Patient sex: F
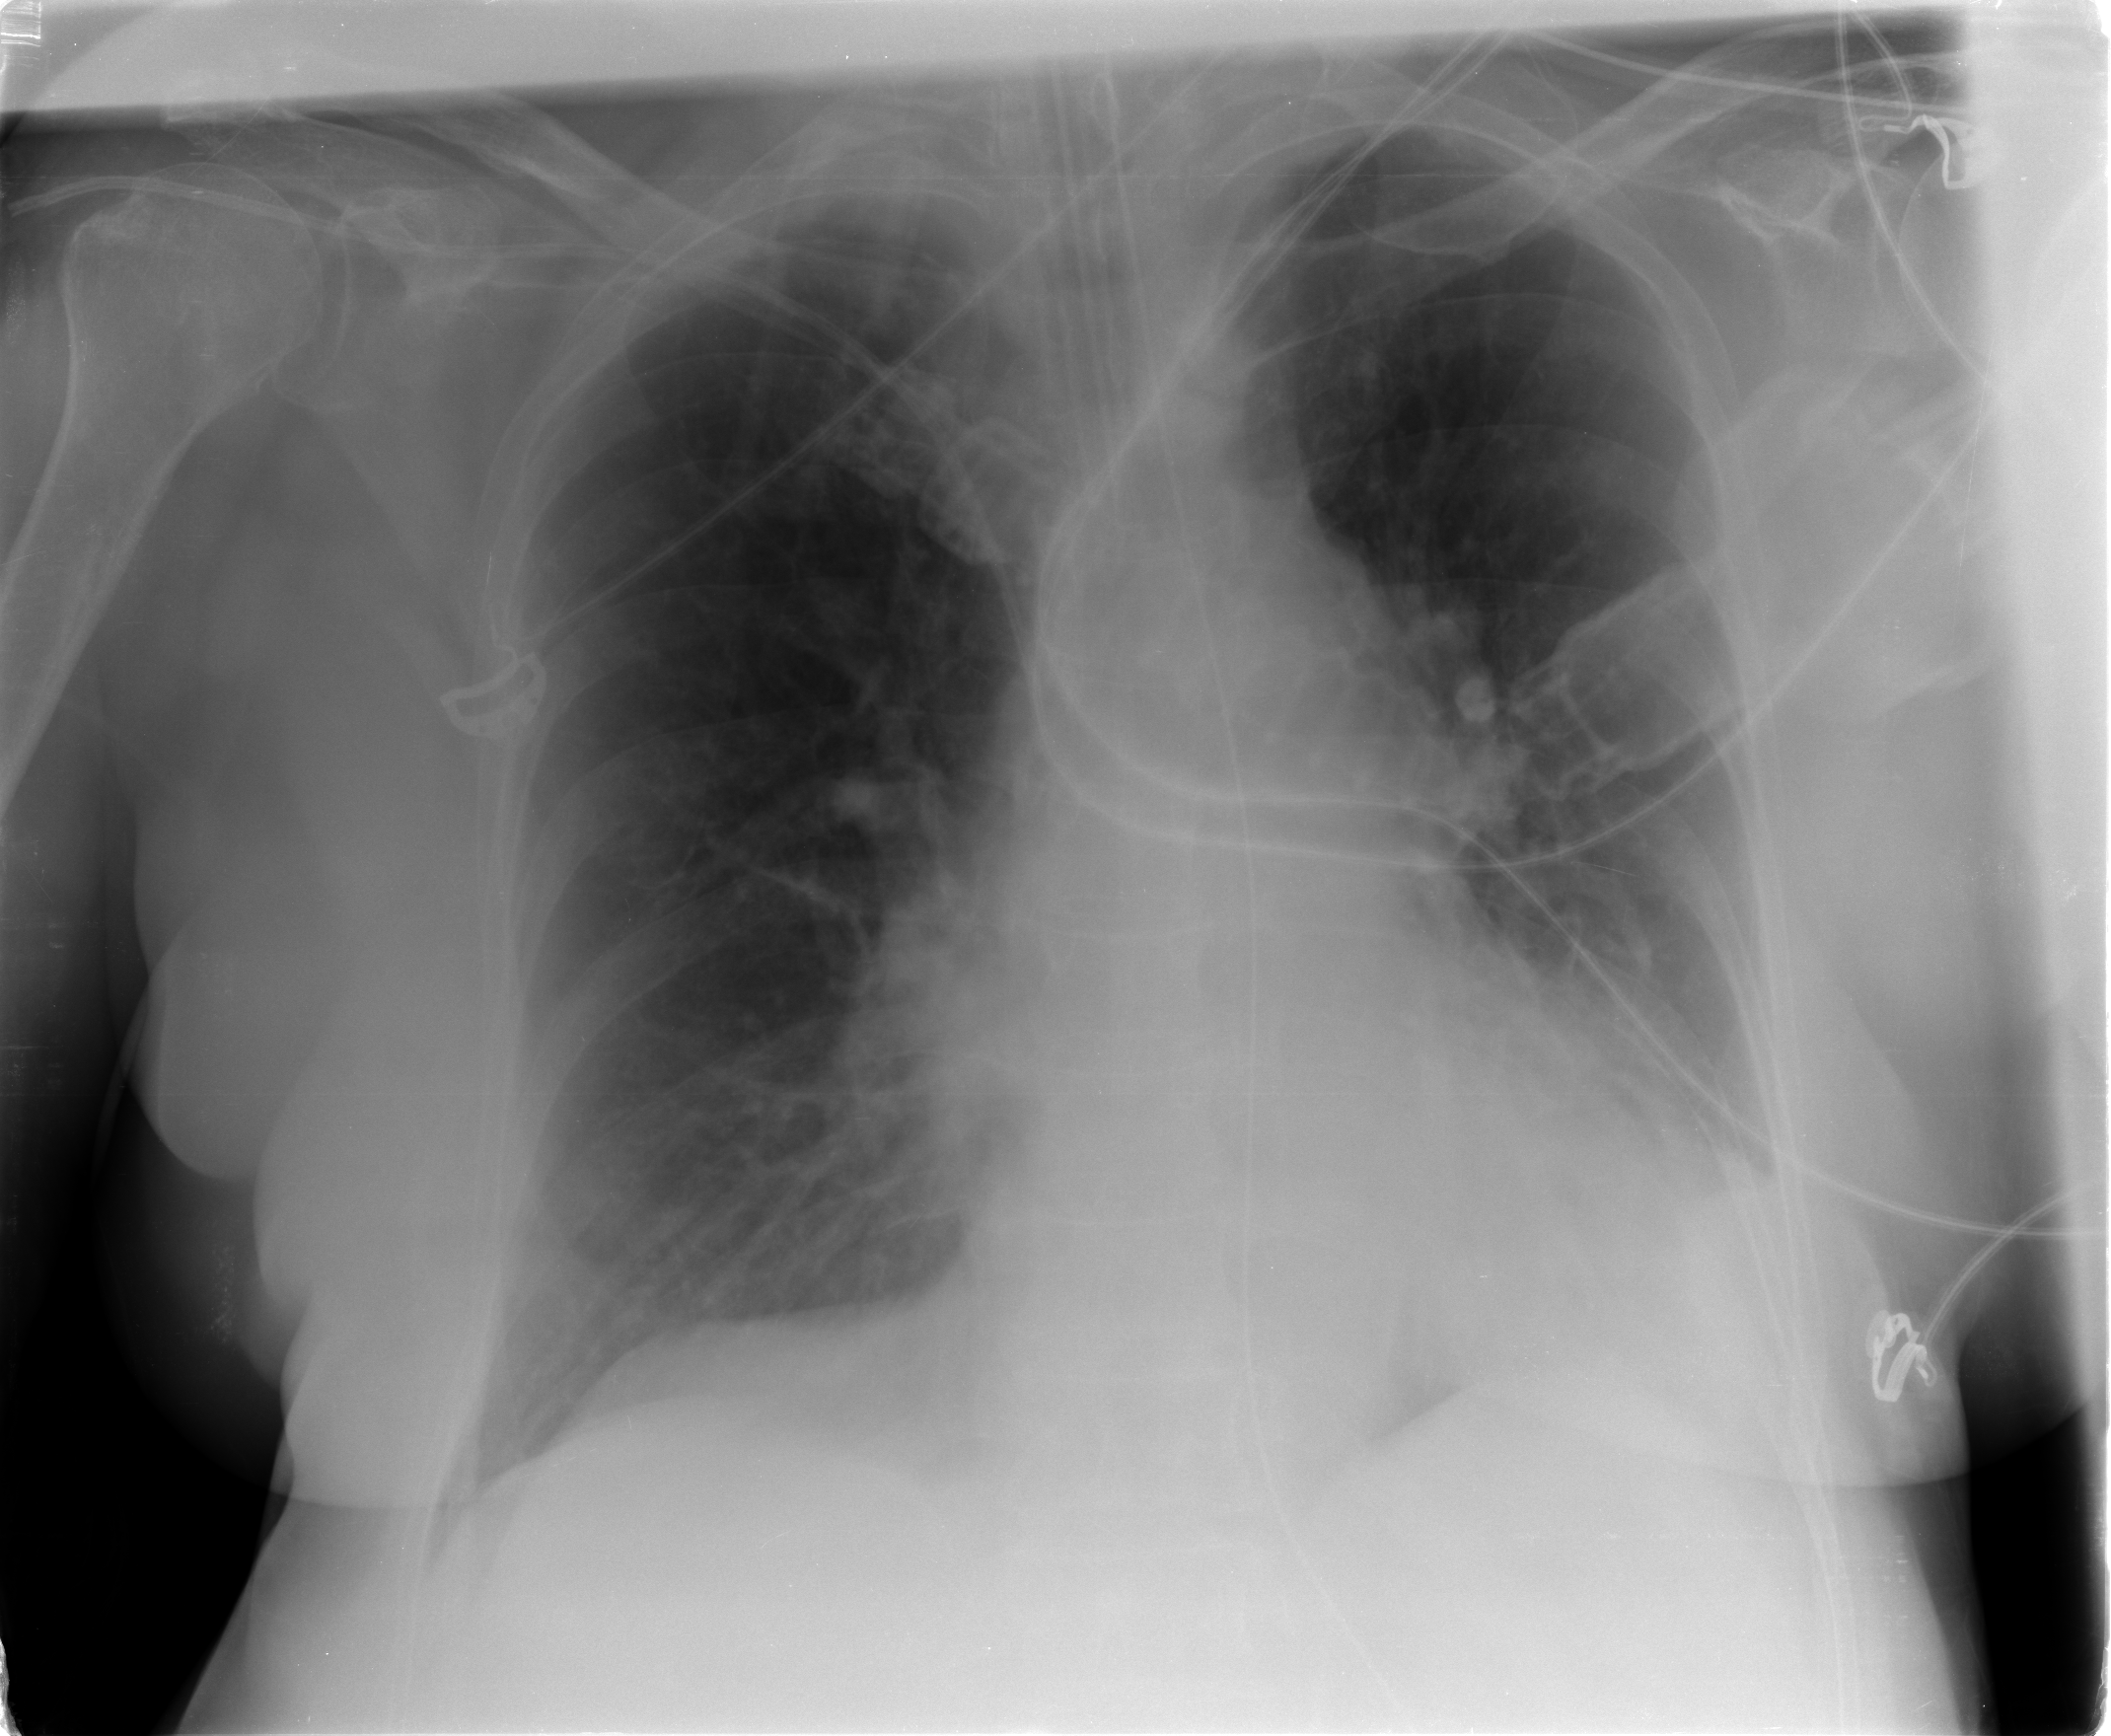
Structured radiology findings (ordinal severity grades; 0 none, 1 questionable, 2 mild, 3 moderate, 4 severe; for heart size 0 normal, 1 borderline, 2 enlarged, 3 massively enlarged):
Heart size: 2
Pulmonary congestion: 2
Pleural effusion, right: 0
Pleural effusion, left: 2
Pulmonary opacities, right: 0
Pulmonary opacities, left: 0
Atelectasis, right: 2
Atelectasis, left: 2